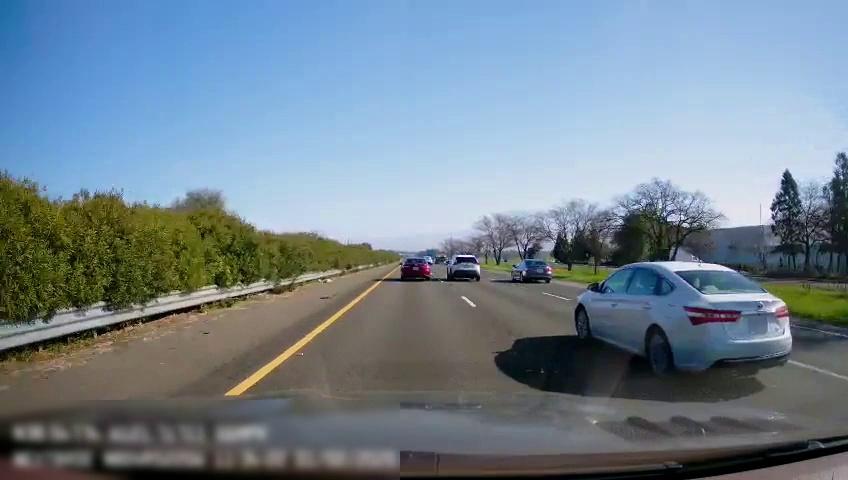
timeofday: Day
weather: Sunny
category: Drivable Space
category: Vehicles | Car
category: Vehicles | Car
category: Vehicles | Car
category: Vehicles | Car
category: Lanes | Current Lane
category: Lanes | Current Lane
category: Lanes | Alternate Lane
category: Lanes | Alternate Lane